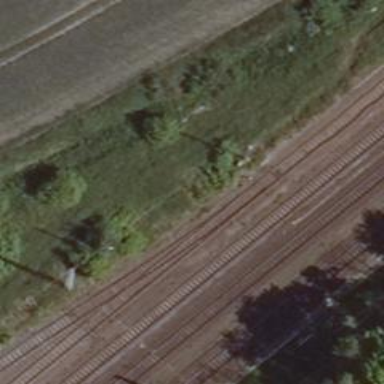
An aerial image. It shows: Railway switch.